Current action and preconditions to check: trajectory_clear

Your task: For each precondition in the list above, predict whether it will hold at this action.

Consider the current scene as observed from the mobile robot's camera, and analyze the predicted future states of all dynamic agents (e.g., people, animals, vehicles, or any moving entities) within the NEXT SECOND.

IMPORTANT: Only answer "very likely" if you are absolutely certain—based on strong, clear evidence—that a dynamic agent will violate the precondition in the predicted future state. Do NOT answer "very likely" for unlikely, ambiguous, or low-probability risks.

Ask yourself for each precondition: Is there a high probability, with clear and convincing evidence, that the predicted future states of any dynamic agent will interfere with the predicted future state of the currently executing action within the NEXT SECOND, causing that precondition to fail?

Assess the risk level based on these predictions. Use "likely" or "very likely" if motions create a clear risk of interference.

Use "neutral" or "improbable" if agents are nearby but their predicted paths are clearly diverging or non-conflicting.

Failure Risk Categories: "very improbable", "improbable", "neutral", "likely", "very likely"

Answer Format: Output ONLY the probability_of_failure value from these categories: "very improbable", "improbable", "neutral", "likely", "very likely"

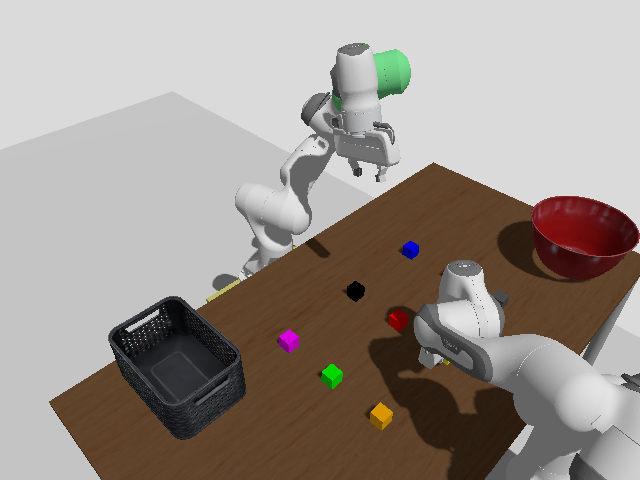

Answer: very improbable